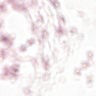
Metastatic tissue present: no